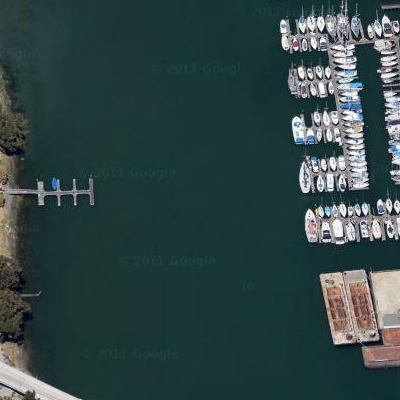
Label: dRiverLake